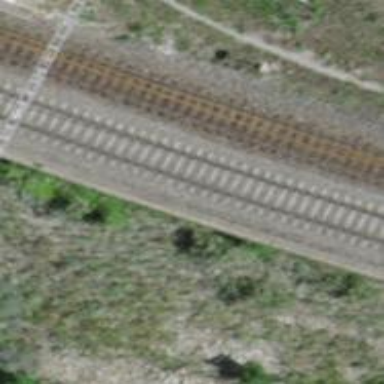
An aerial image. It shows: Railway track with contact lines for electrification.